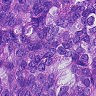
Metastatic tissue present: yes